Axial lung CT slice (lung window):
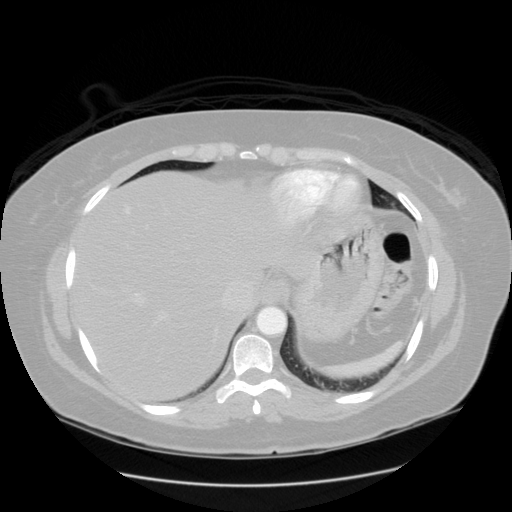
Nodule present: no